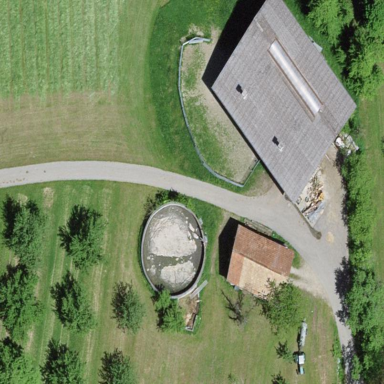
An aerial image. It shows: Farm auxiliary building.